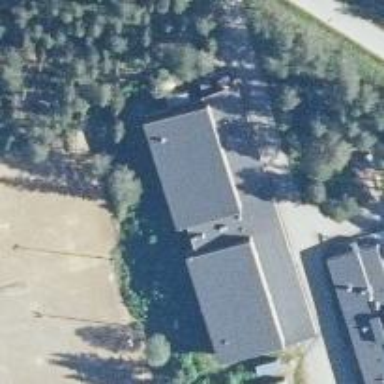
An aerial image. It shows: Building that is part of sports center dedicated to swimming activities.